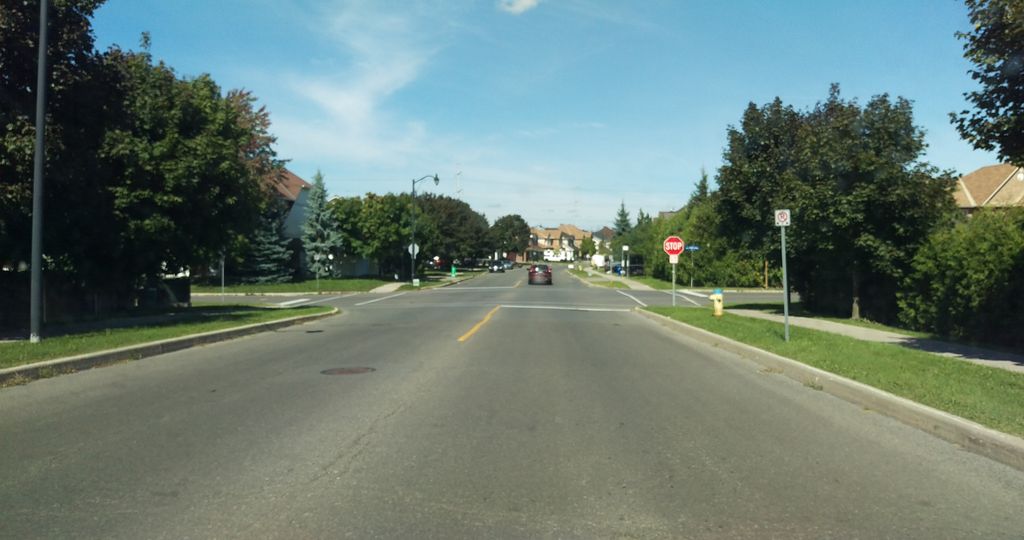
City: ottawa-gatineau